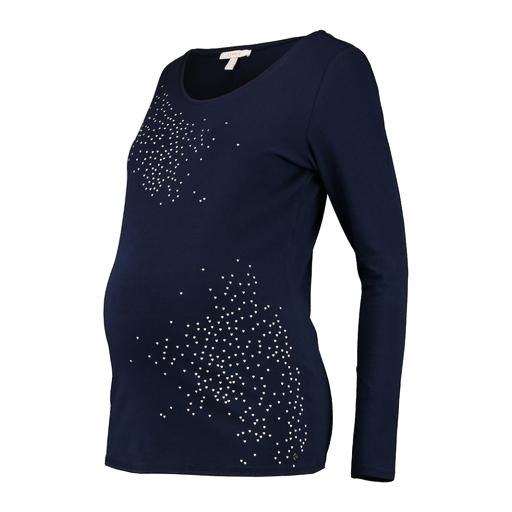
blue maternity top embroidery, blue maternity/nursing top, belly shirt, white background